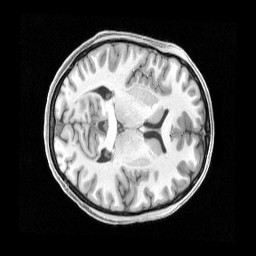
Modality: T1w
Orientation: axial
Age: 19
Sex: female
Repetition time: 2.4 s
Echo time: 0.00222 s